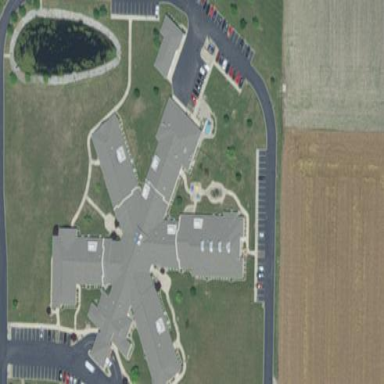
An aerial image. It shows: Office building.